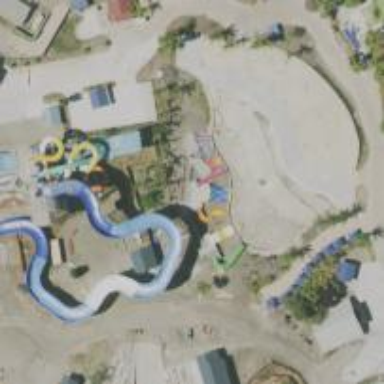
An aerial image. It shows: Water slide attraction.